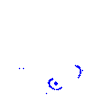
Particle: proton